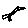
Label: bird